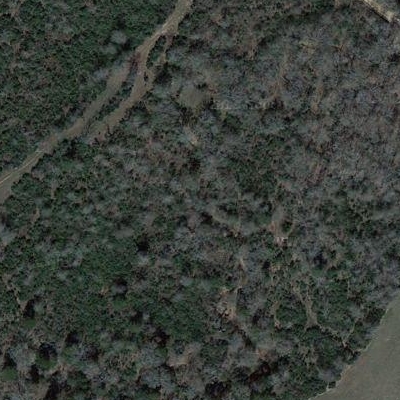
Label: eForest